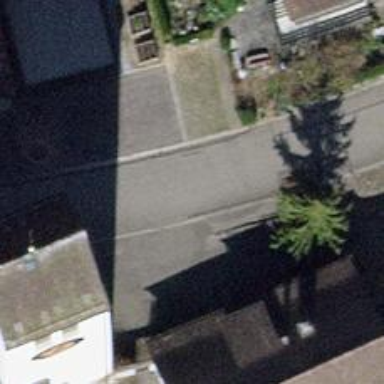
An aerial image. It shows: Residential road with asphalt surface and no sidewalk.